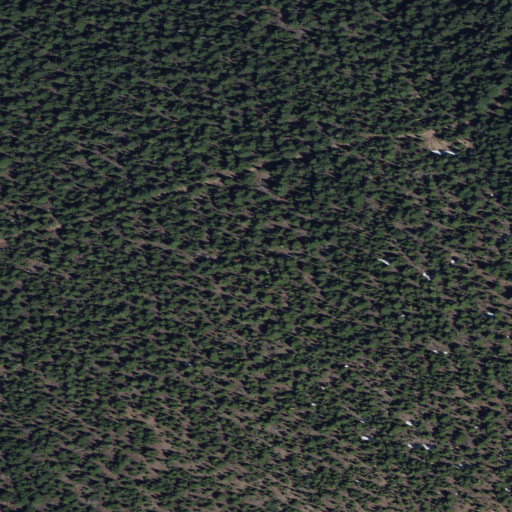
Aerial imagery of mountains in Idaho named Silver City Range containing only evergreen forest